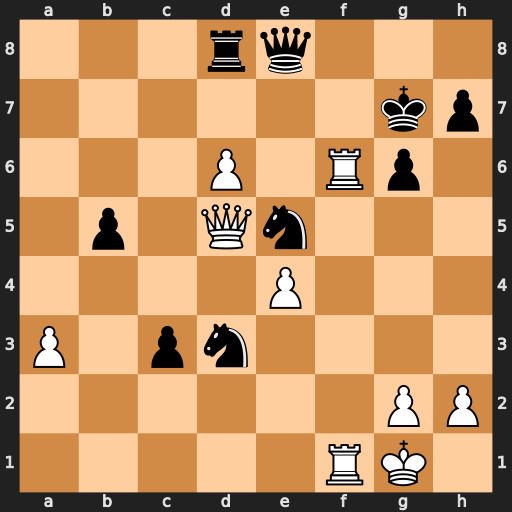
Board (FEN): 3rq3/6kp/3P1Rp1/1p1Qn3/4P3/P1pn4/6PP/5RK1
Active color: w
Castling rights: -
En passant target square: -
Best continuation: Re6 Qc6 Re7+ Kh6 Qd4 Qc5 Qxc5 Nxc5 Rxe5